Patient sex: M
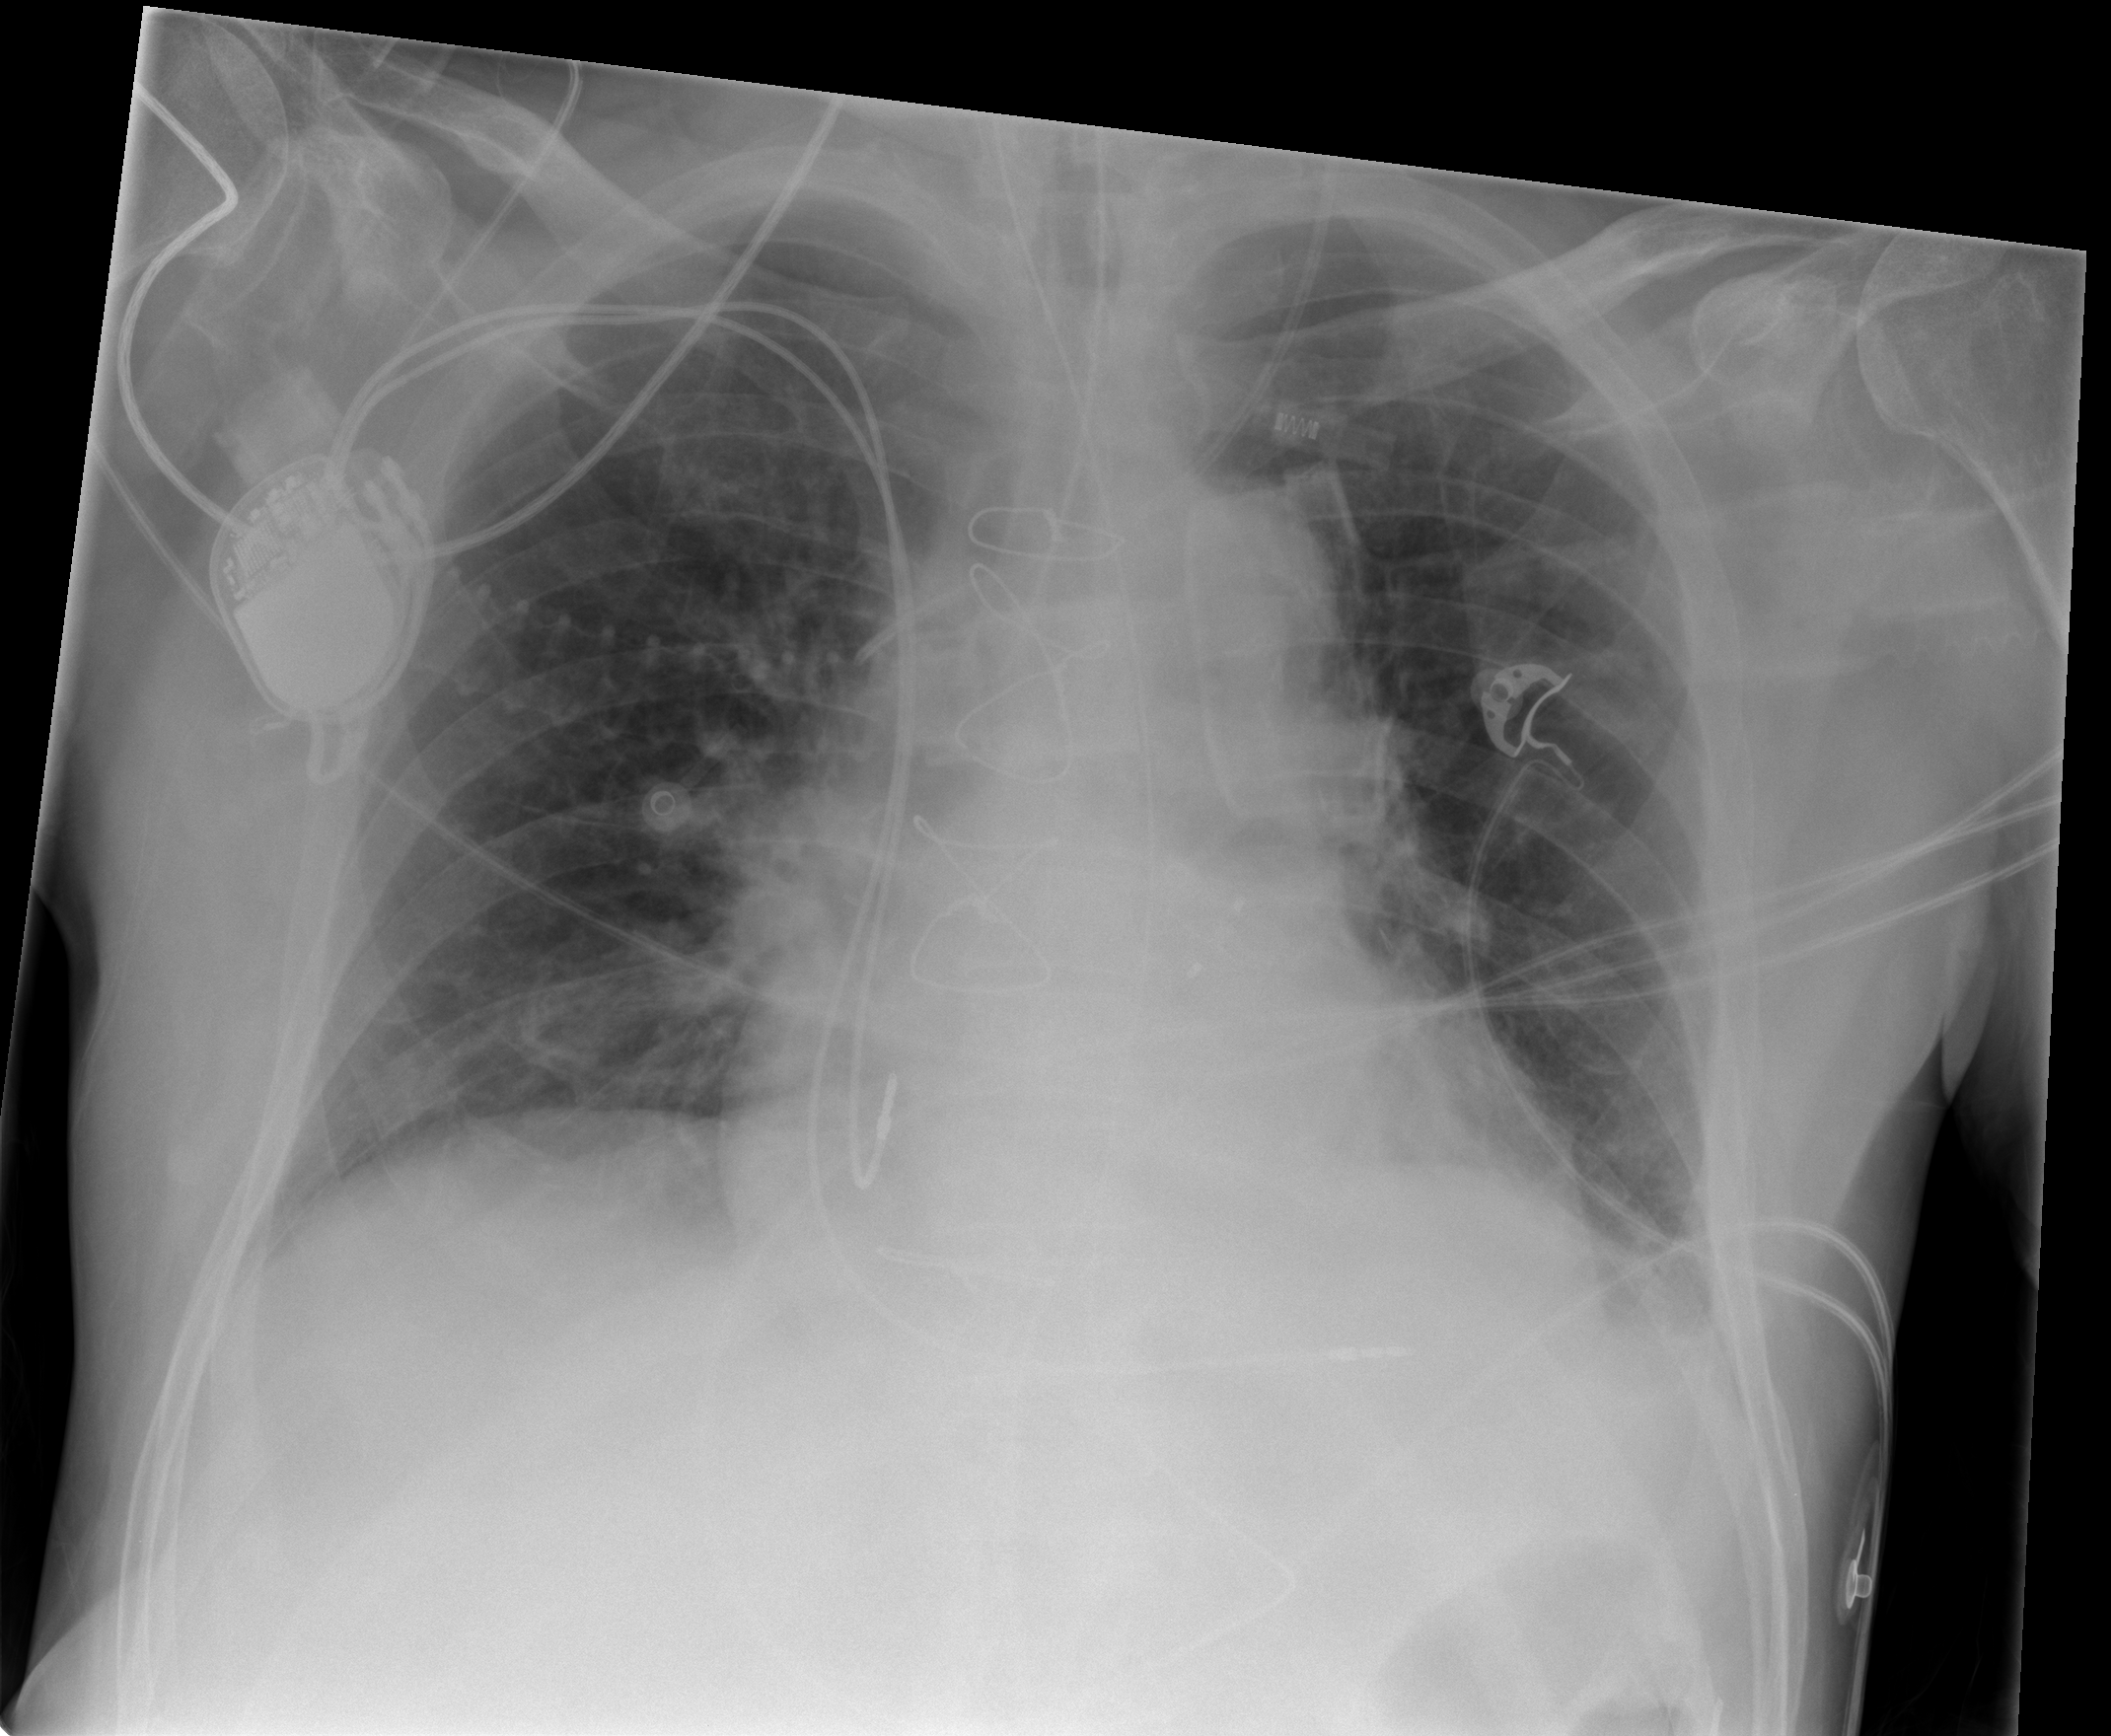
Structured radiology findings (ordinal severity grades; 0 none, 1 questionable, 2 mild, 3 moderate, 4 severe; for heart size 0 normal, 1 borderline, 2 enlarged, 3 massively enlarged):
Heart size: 1
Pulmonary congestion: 0
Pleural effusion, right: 0
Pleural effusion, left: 1
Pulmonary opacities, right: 0
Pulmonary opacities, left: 0
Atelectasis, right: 1
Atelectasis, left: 2